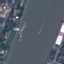
Land use / land cover class: River